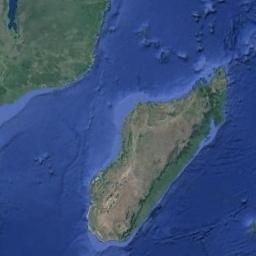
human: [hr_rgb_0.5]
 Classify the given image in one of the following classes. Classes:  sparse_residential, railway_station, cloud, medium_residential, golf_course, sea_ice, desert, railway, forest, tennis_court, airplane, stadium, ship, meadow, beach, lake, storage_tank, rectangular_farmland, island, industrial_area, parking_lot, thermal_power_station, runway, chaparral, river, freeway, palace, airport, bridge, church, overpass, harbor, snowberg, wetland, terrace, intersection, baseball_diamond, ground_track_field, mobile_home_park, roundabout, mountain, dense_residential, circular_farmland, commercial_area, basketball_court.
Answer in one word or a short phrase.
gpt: island